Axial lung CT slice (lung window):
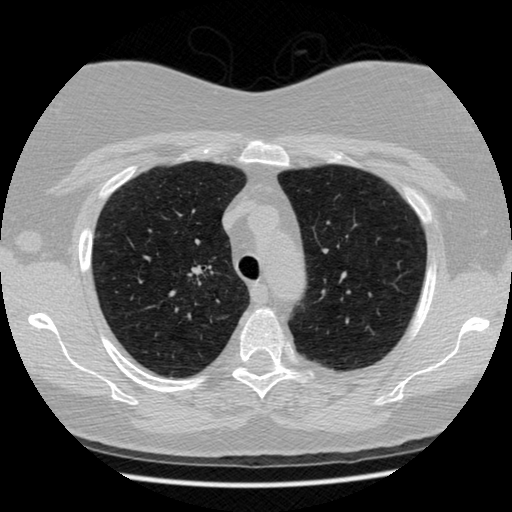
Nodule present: no